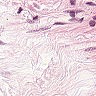
Metastatic tissue present: no